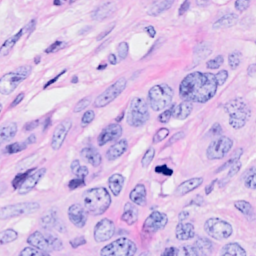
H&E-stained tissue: Breast